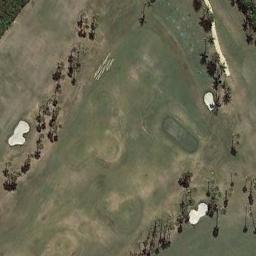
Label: golf_course